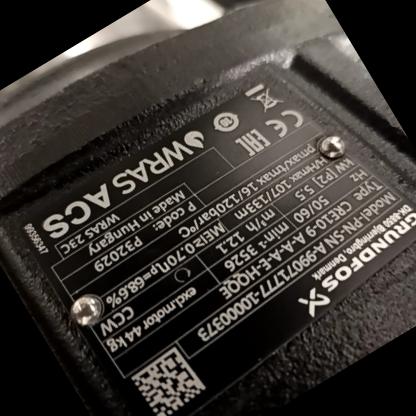
Klasa: tabliczka-znamionowa